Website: macys
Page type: account-selection
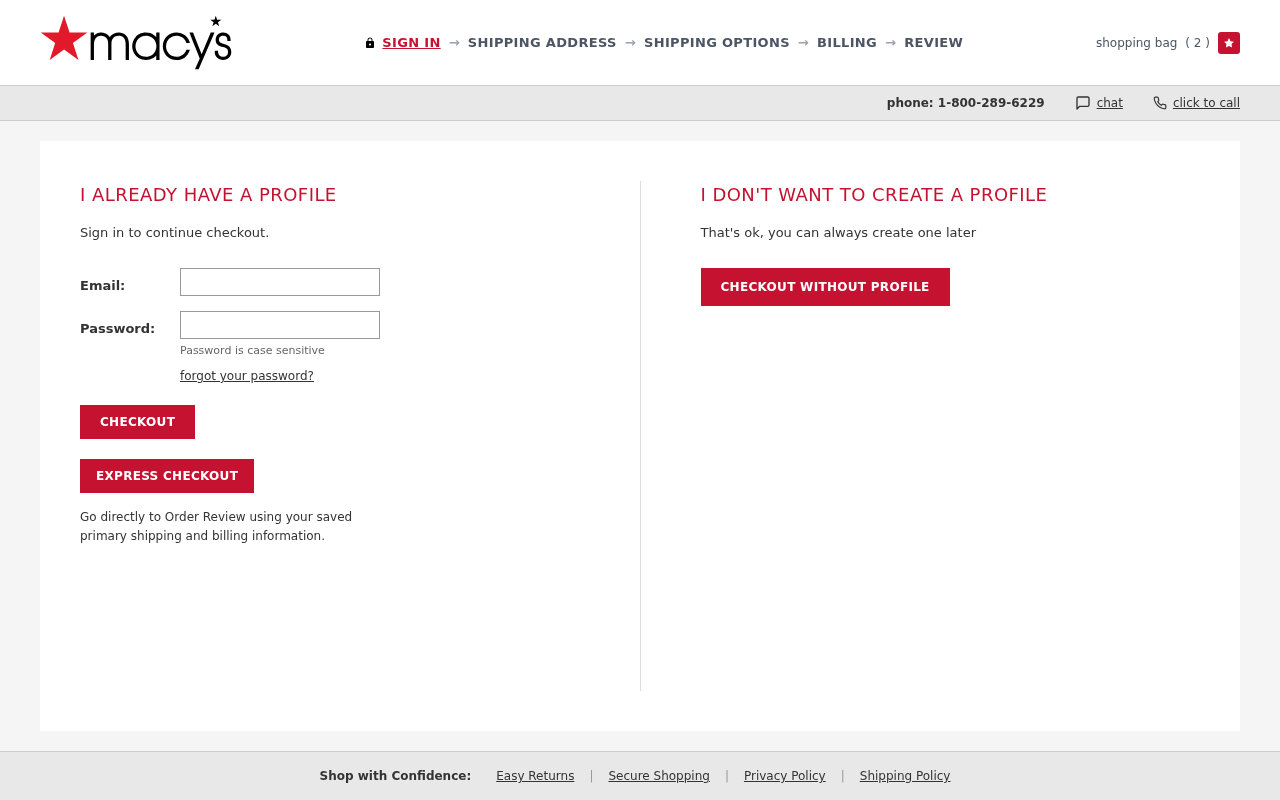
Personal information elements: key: PII_EMAIL
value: tina.lewis@hotmail.com
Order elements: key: ORDER_NUM_ITEMS
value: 2